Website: apple
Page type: order-tracking
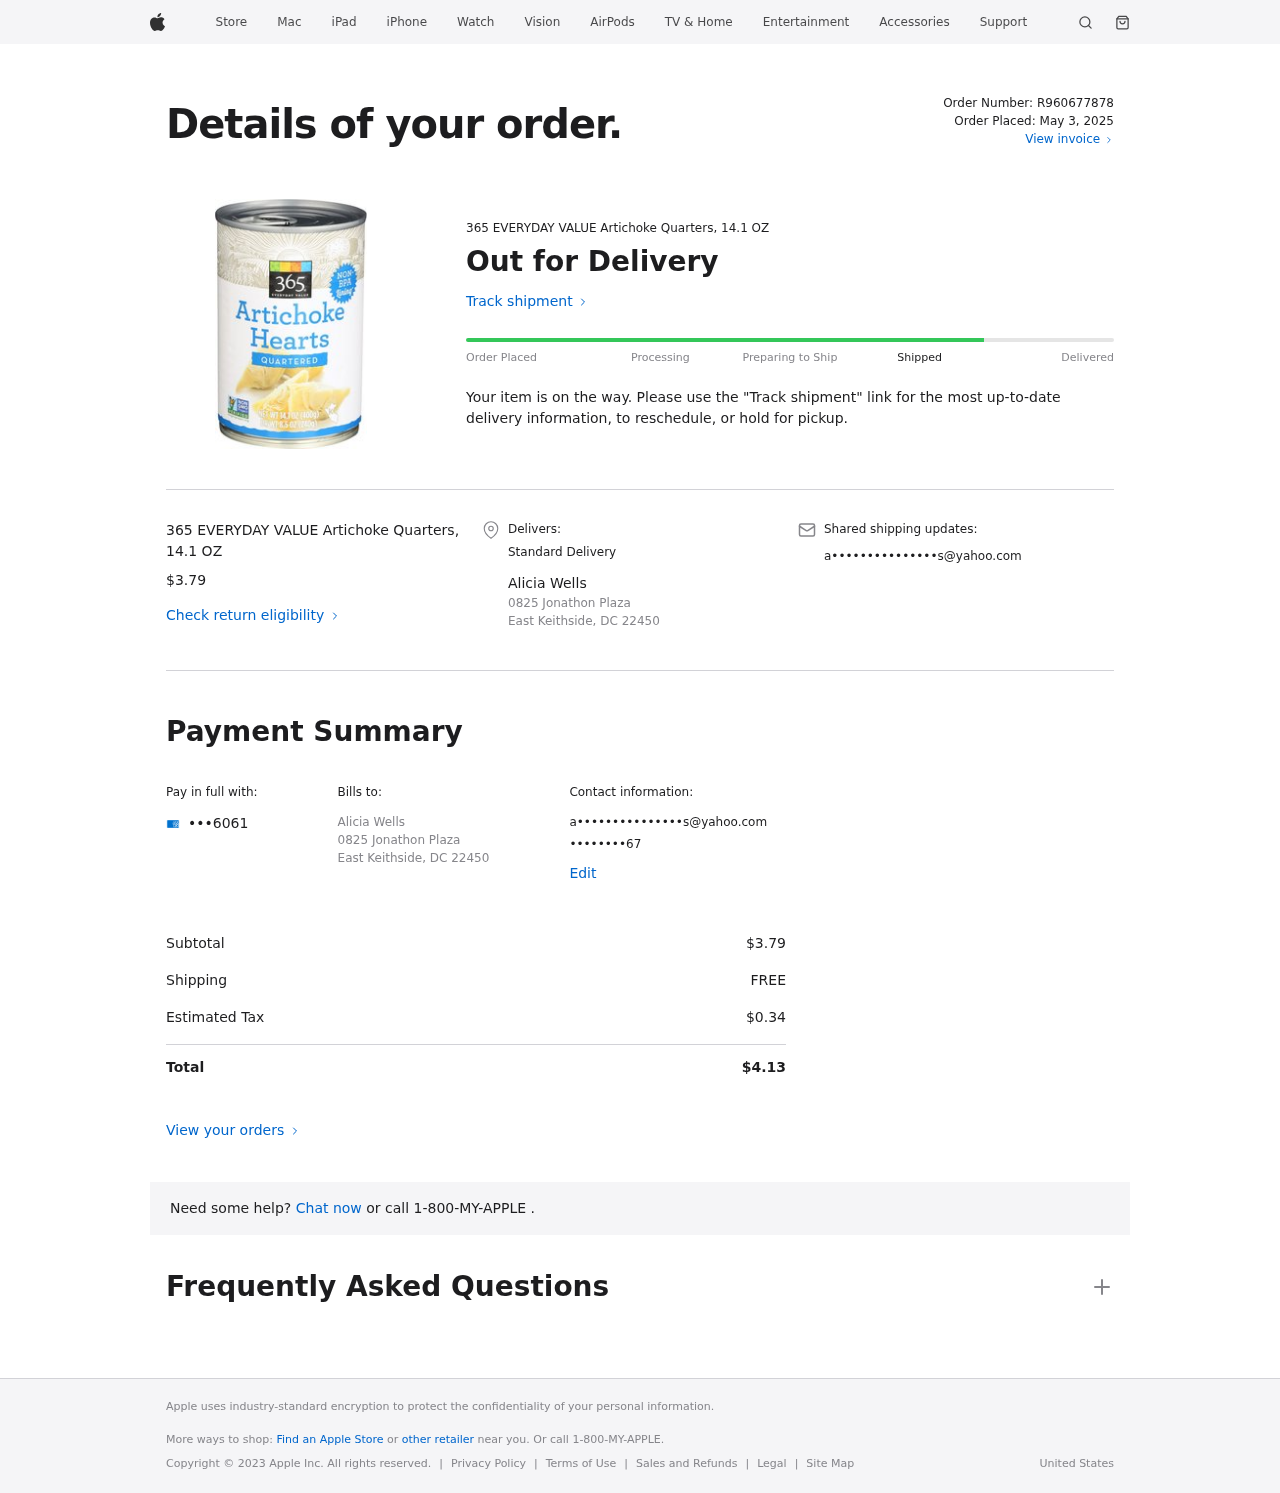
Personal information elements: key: PII_CARD_LAST4
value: •••6061
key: PII_CITY_STATE_ZIP
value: East Keithside, DC 22450
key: PII_EMAIL
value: a•••••••••••••••s@yahoo.com
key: PII_FULLNAME
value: Alicia Wells
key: PII_PHONE
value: ••••••••67
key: PII_STREET
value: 0825 Jonathon Plaza
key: PII_FULLNAME2
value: Alicia Wells
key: PII_CITY
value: East Keithside
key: PII_STATE
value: DC
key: PII_STATE_ABBR
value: DC
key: PII_POSTCODE
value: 22450
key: PII_POSTCODE_FULL
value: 22450
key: PII_CITY_STATE
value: East Keithside, DC
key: PII_POSTCODE_NUMERIC
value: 22450
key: PII_EMAIL2
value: a•••••••••••••••s@yahoo.com
Product elements: key: PRODUCT1_NAME
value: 365 EVERYDAY VALUE Artichoke Quarters, 14.1 OZ
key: PRODUCT1_PRICE
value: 3.79
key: PRODUCT1_NAME2
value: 365 EVERYDAY VALUE Artichoke Quarters, 14.1 OZ
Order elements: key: ORDER_ID
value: Order Number: R960677878
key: ORDER_DATE
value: Order Placed: May 3, 2025
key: ORDER_SUBTOTAL
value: $3.79
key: ORDER_SHIPPING_COST
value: FREE
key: ORDER_TAX
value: $0.34
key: ORDER_TOTAL
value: $4.13